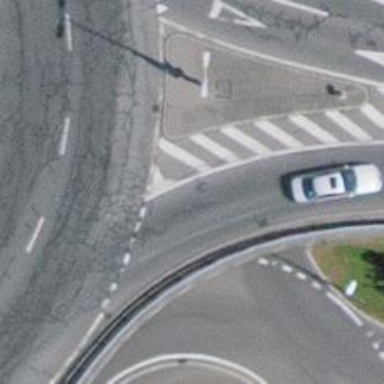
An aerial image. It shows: Road with "give way" sign.